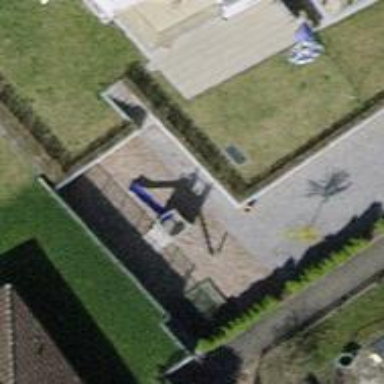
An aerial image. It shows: Playground structure.